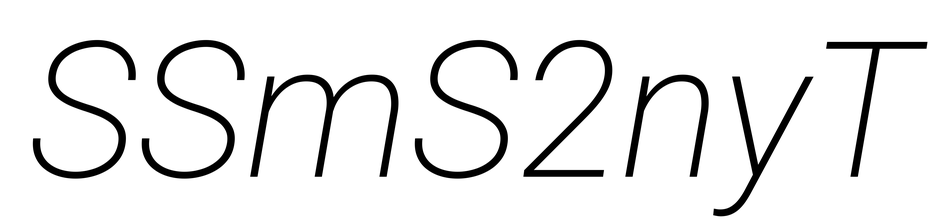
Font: Roboto-Italic_ExtraLight_Italic